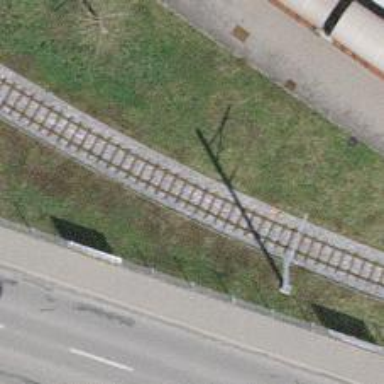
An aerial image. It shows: Disused railway spur with single track.